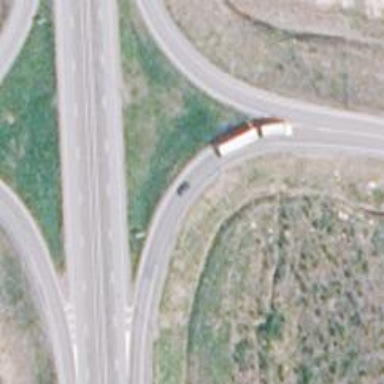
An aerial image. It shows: Tertiary trunk link highway.